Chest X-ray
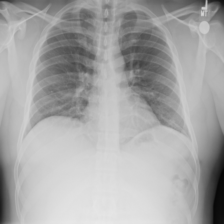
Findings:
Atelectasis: negative
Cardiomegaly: negative
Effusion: negative
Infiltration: negative
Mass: negative
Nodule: negative
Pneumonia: negative
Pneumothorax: negative
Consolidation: negative
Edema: negative
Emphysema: negative
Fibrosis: negative
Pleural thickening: negative
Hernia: negative